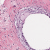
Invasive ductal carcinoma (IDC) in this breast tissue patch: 0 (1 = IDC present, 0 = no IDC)